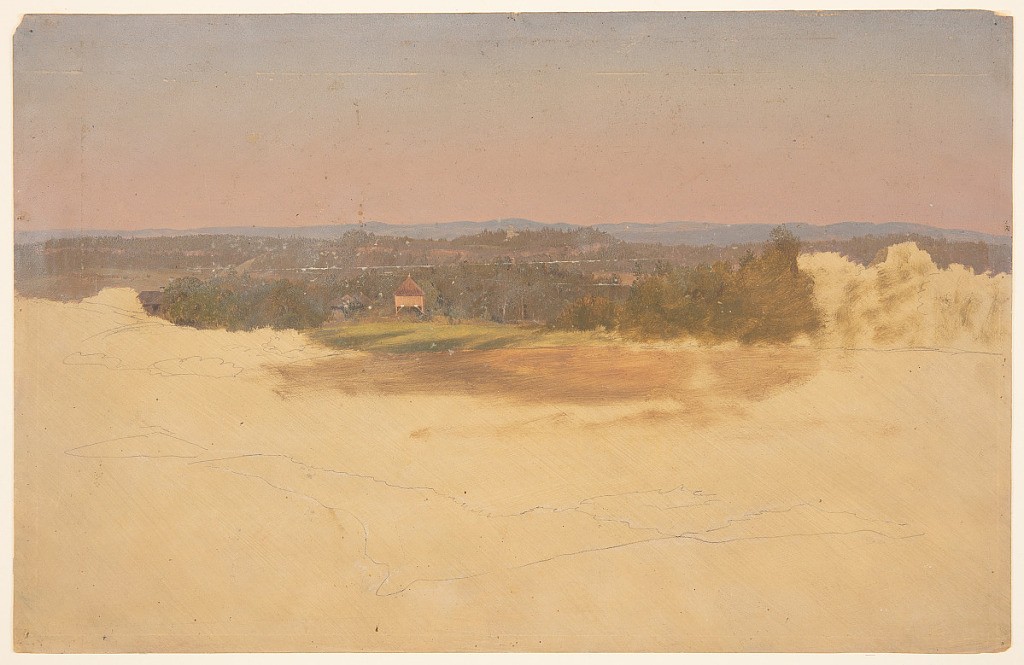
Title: Village on the Río Magdalena, Colombia
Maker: Frederic Edwin Church, American, 1826–1900
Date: May 1853
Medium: Oil and graphite on off-white paperboard
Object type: Drawing
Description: Unfinished landscape sketch showing a view of a village on the Magdalena River in Colombia, and the surrounding terrain. In the foreground, the river's shallow waters and muddy shoreline are rendered only in graphite, encompassing the composition's entire lower half. In the middle distance at center, oil paint articulates a brown shore that leads to a grassy, heavily wooded bank. A thatched hut stands on stilts in a clearing at center, with the roofs of other structures are visible beside it at left. At far left, the wide Magdalena River is visible, rendered in oil. Rolling, lush terrain extends to a distant mountain range in the background, which forms a softly undulating horizon. The sky above is pink or blue as if twilight or dawn.